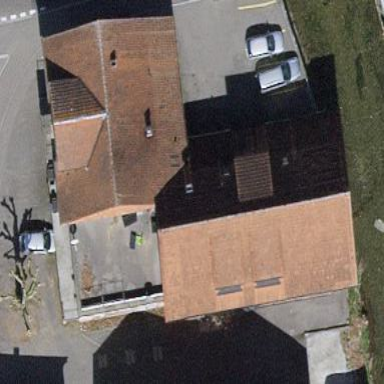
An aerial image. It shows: Restaurant building.